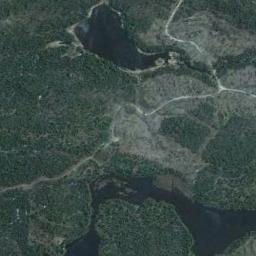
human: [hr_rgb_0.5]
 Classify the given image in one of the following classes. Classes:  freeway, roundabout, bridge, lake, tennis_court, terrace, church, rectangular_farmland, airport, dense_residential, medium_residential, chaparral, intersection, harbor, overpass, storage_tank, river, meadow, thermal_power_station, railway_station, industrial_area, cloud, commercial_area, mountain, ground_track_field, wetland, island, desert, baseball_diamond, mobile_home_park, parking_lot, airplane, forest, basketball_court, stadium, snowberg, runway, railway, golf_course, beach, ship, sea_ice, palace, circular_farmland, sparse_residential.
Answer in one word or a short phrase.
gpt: wetland